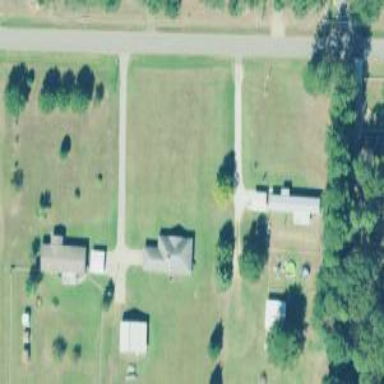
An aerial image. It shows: Driveway.